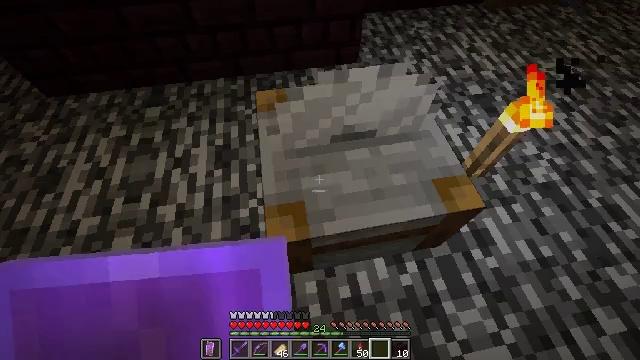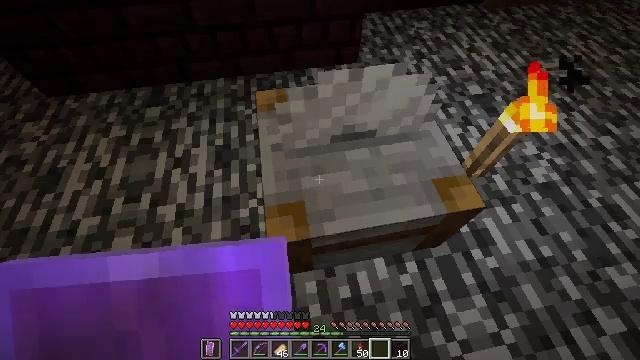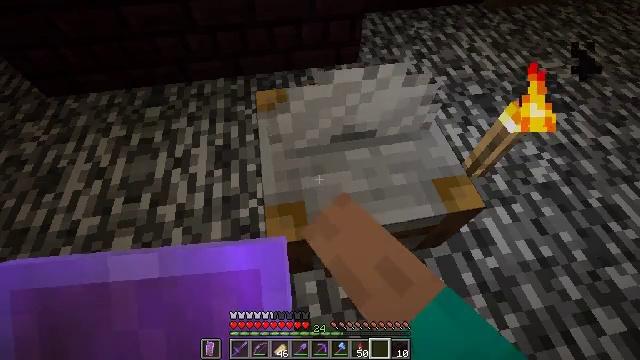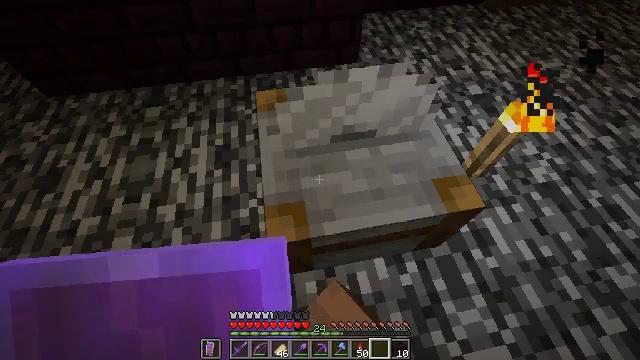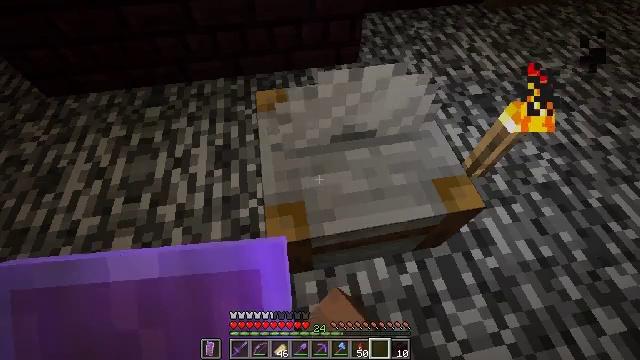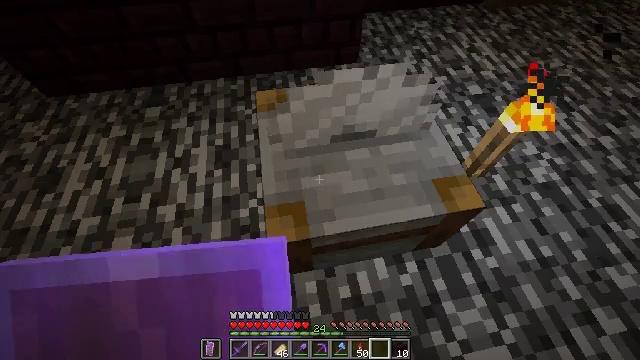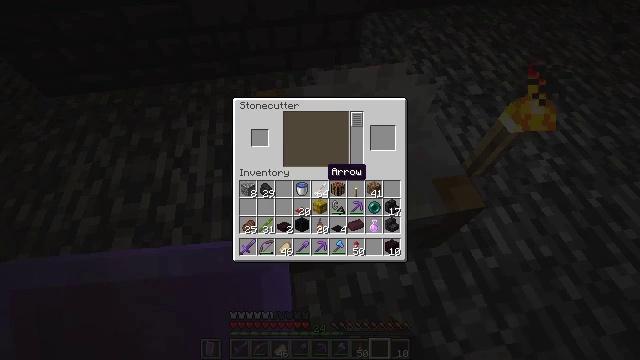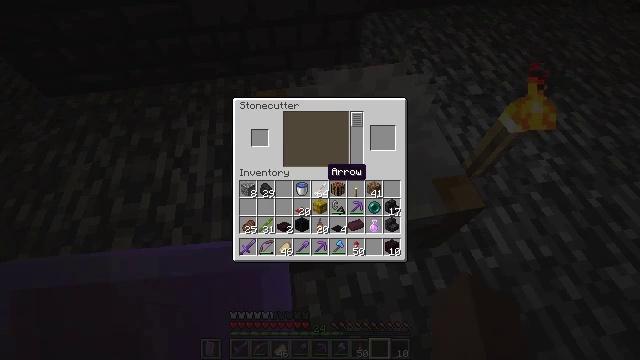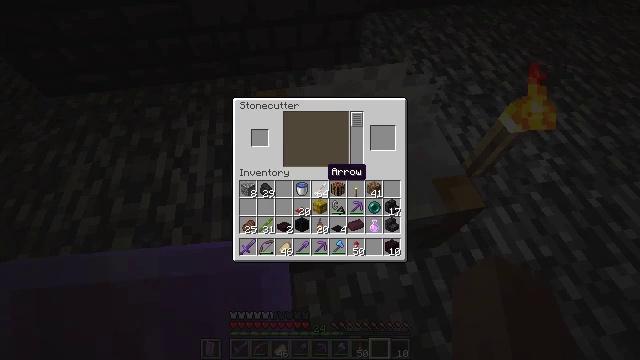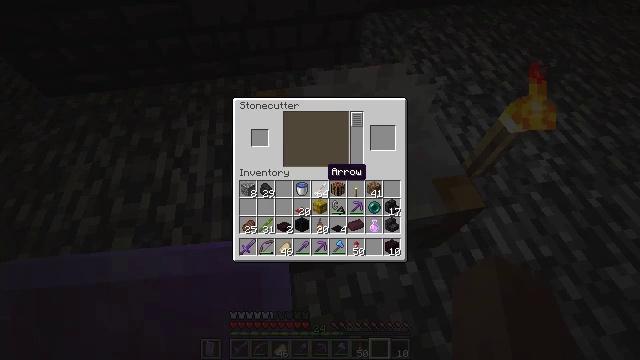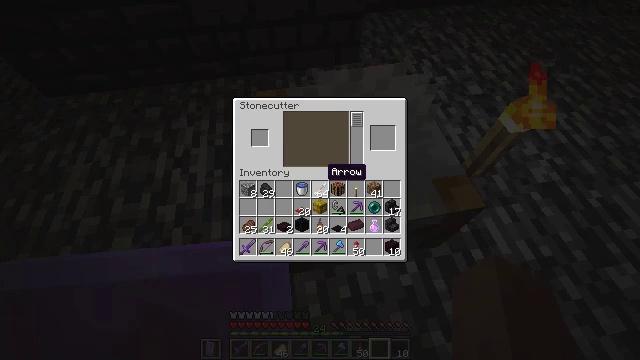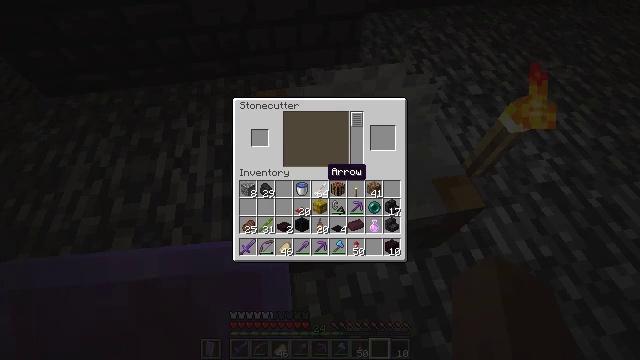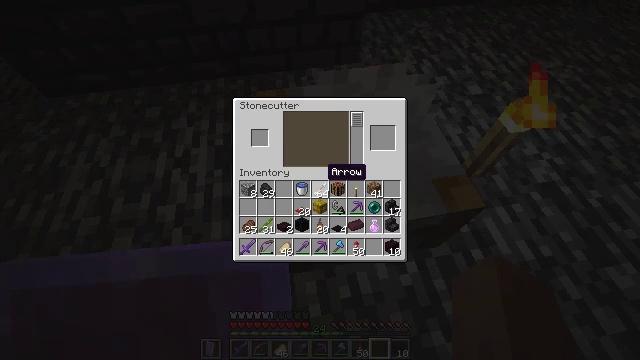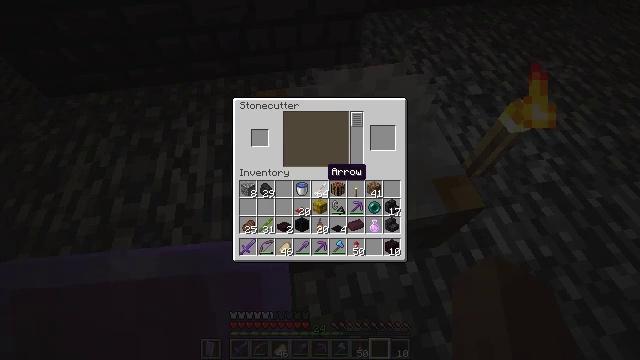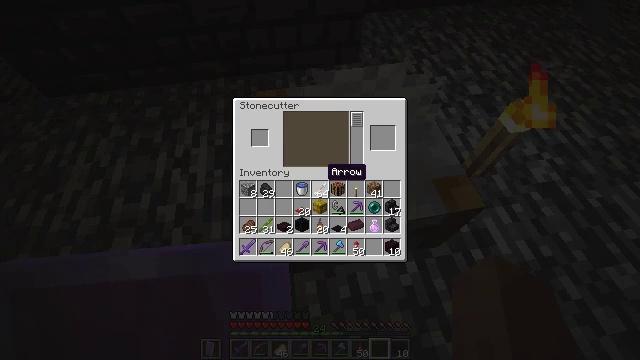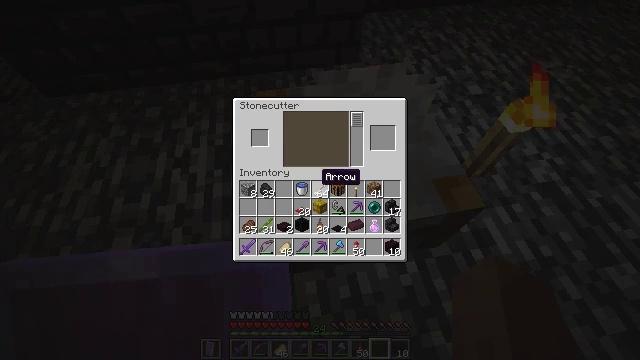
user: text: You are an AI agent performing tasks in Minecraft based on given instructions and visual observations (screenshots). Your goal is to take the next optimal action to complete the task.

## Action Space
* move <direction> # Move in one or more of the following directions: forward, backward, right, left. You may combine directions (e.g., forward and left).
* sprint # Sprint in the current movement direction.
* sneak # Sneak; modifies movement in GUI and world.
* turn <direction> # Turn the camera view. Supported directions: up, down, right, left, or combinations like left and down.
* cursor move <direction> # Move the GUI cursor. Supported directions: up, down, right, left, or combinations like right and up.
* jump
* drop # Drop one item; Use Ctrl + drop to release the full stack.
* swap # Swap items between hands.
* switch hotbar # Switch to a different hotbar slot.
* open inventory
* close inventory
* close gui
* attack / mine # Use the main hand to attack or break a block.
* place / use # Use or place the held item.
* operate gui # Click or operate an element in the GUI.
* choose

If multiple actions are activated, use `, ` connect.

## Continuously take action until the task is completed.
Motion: motion action
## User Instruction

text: Make nether brick stairs in a crafting table.
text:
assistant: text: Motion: use / place
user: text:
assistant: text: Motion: use / place
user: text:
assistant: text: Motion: no_op
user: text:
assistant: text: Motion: no_op
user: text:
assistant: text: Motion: no_op
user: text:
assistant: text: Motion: no_op
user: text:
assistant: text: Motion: no_op
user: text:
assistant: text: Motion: no_op
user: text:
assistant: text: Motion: no_op
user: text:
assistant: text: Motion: no_op
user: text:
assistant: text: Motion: no_op
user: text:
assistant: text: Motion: no_op
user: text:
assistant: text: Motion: no_op
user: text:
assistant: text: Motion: no_op
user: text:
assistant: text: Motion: no_op
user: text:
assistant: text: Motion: turn left and down
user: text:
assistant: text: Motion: no_op
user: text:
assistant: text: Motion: no_op
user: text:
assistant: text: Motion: turn down
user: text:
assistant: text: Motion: turn down
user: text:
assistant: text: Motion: turn right
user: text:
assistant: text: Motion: turn right
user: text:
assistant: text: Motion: turn right and down
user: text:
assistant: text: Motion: no_op
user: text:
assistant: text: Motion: turn right
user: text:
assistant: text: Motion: no_op
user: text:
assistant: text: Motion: no_op
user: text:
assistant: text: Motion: sneak
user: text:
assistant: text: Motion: sneak
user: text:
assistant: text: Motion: sneak